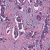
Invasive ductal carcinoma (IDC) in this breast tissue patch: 1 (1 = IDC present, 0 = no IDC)